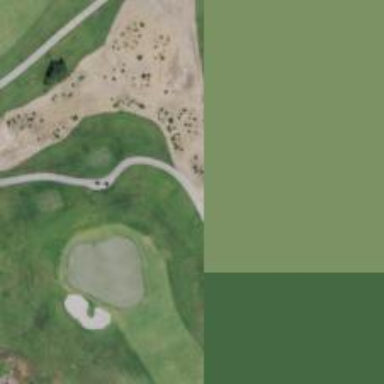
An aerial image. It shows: Path designated for golf carts.